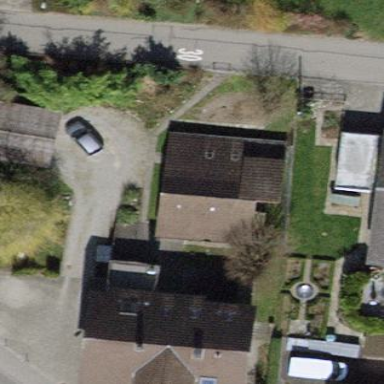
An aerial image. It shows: Shed building.